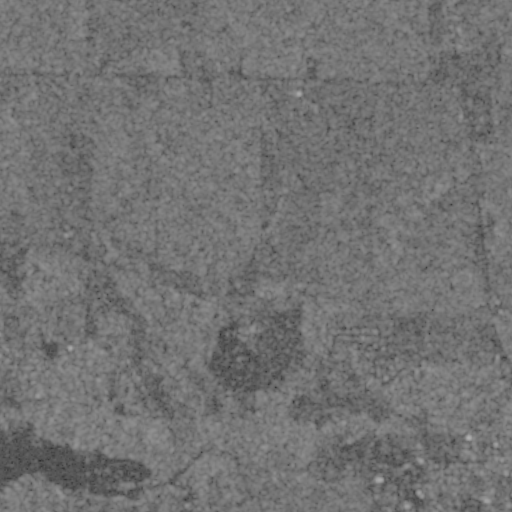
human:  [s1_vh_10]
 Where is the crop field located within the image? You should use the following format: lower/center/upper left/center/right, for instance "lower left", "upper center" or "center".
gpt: The crop field is located in the lower right of the image.
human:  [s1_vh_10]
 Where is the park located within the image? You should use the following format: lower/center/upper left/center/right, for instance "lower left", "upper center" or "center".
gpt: The park is located in the lower right of the image.
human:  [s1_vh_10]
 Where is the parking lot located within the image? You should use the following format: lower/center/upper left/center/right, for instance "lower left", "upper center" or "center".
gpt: The parking lot is located in the lower right of the image.
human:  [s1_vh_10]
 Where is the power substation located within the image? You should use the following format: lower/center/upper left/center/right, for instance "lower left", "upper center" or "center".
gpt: The power substation is located in the lower center of the image.
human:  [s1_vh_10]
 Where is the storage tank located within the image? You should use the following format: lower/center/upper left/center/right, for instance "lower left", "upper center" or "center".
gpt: The storage tank is located in the lower center of the image.
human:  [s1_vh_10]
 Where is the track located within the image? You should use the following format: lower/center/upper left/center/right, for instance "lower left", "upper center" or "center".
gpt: The track is located in the lower right of the image.
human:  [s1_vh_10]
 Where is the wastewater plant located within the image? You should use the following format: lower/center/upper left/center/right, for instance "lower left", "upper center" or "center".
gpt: The wastewater plant is located in the lower right of the image.
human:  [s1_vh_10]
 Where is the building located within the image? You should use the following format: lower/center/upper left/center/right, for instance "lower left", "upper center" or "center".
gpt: The building is located in the lower right of the image.
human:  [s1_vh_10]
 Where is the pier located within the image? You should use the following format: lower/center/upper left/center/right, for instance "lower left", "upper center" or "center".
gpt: The pier is located in the lower left of the image.
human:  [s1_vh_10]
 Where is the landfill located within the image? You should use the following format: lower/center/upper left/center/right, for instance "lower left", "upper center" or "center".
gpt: There is no landfill in the image.

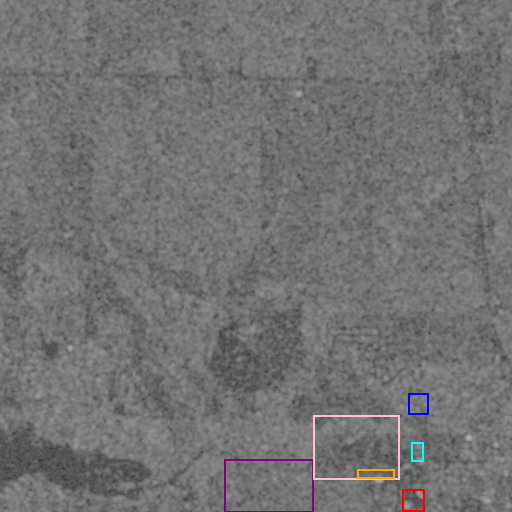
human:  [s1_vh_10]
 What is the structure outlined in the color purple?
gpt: The structure outlined in purple is a crop field.
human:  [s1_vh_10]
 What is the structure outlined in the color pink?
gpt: The structure outlined in pink is a park.
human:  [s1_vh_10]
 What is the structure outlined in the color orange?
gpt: The structure outlined in orange is a parking lot.
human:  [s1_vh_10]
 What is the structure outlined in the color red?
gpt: The structure outlined in red is a track.
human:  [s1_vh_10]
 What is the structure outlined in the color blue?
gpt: The structure outlined in blue is a wastewater plant.
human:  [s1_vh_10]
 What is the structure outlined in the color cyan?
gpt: The structure outlined in cyan is a building.
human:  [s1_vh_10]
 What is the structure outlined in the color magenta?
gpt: There is no magenta outline.